Current action and preconditions to check: trajectory_clear

Your task: For each precondition in the list above, predict whether it will hold at this action.

Consider the current scene as observed from the mobile robot's camera, and analyze the predicted future states of all dynamic agents (e.g., people, animals, vehicles, or any moving entities) within the NEXT SECOND.

IMPORTANT: Only answer "very likely" if you are absolutely certain—based on strong, clear evidence—that a dynamic agent will violate the precondition in the predicted future state. Do NOT answer "very likely" for unlikely, ambiguous, or low-probability risks.

Ask yourself for each precondition: Is there a high probability, with clear and convincing evidence, that the predicted future states of any dynamic agent will interfere with the predicted future state of the currently executing action within the NEXT SECOND, causing that precondition to fail?

Assess the risk level based on these predictions. Use "likely" or "very likely" if motions create a clear risk of interference.

Use "neutral" or "improbable" if agents are nearby but their predicted paths are clearly diverging or non-conflicting.

Failure Risk Categories: "very improbable", "improbable", "neutral", "likely", "very likely"

Answer Format: Output ONLY the probability_of_failure value from these categories: "very improbable", "improbable", "neutral", "likely", "very likely"

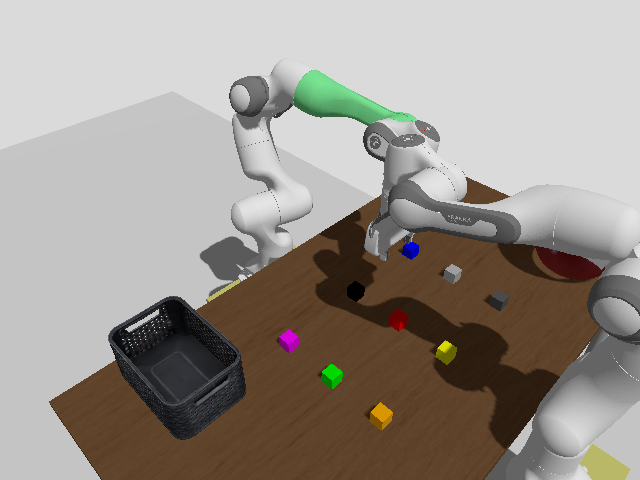

Answer: likely